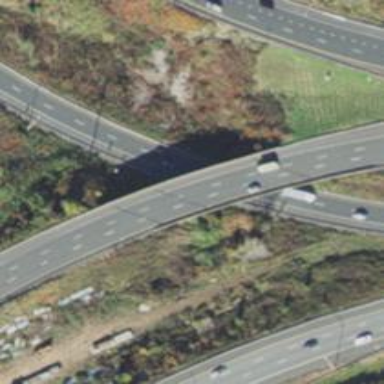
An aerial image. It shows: Bridge over motorway.